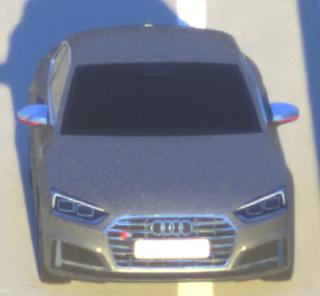
Make: Audi
Model: S5 Sportback
Detailed model: 8T Facelift
Model produced from: 2011
Model produced until: 2016
Doors: 5
Color: gray
Road condition: dry road
Daytime: sunrise or sunset
Contrast: medium contrast